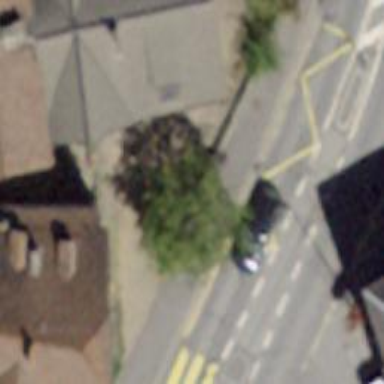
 serving as platform for public transportation."